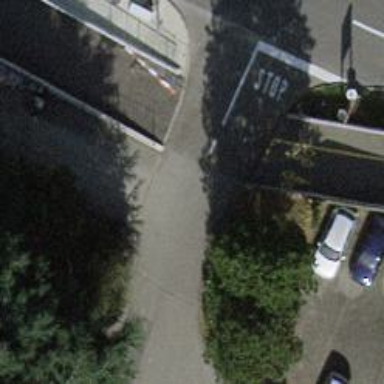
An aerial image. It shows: Unmarked road crossing.